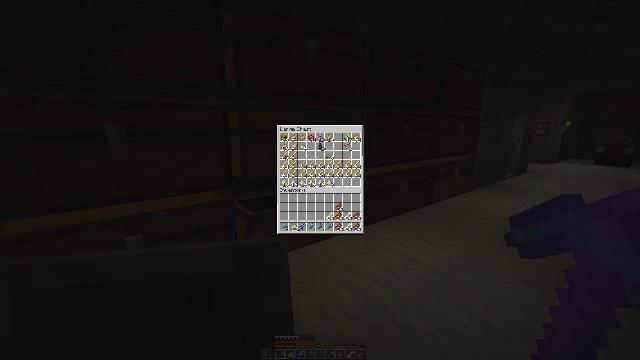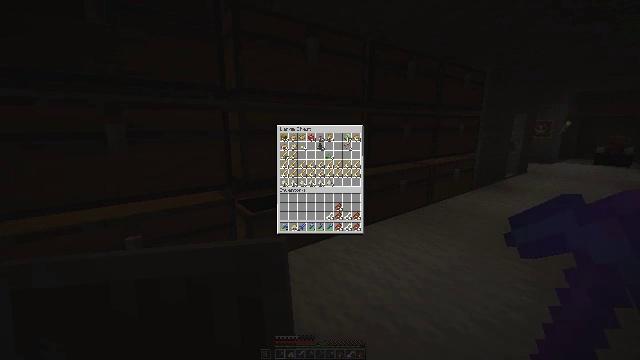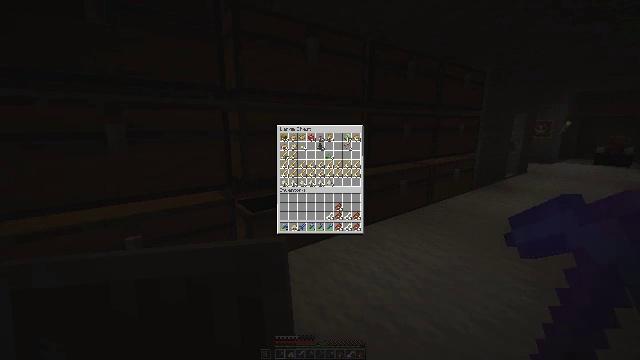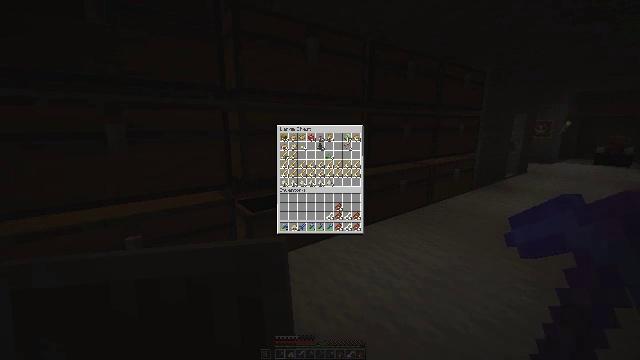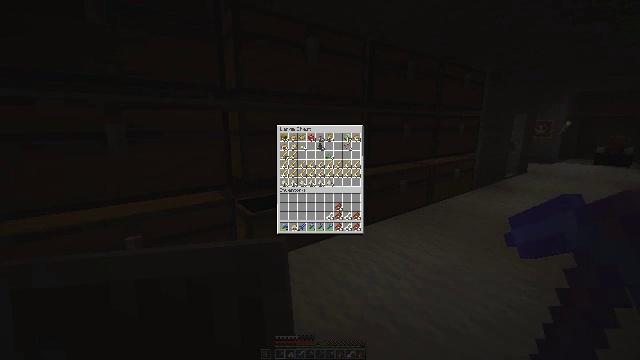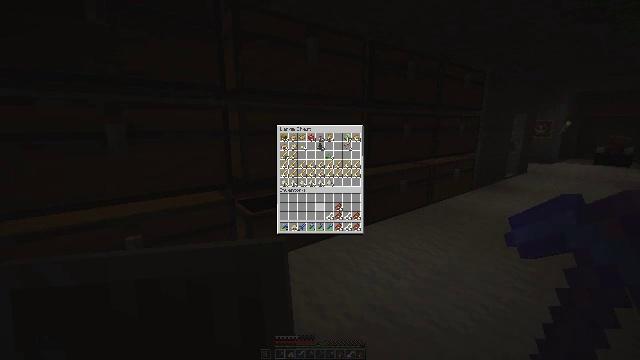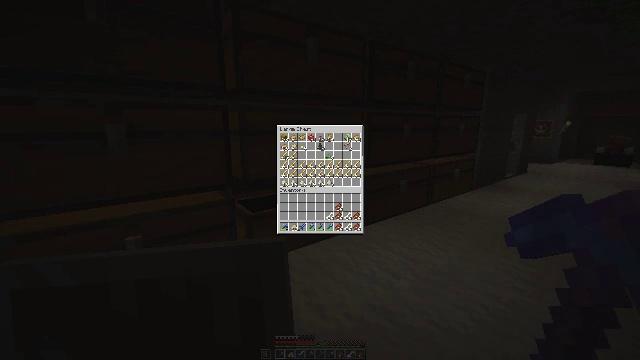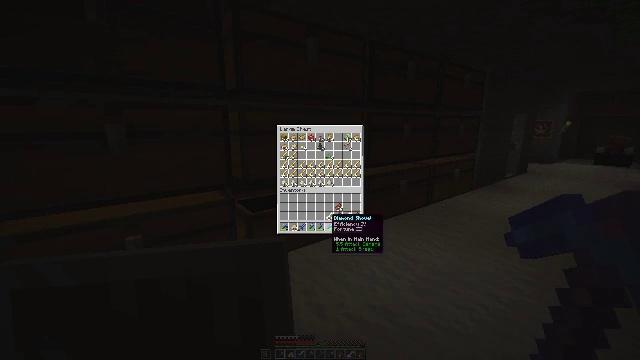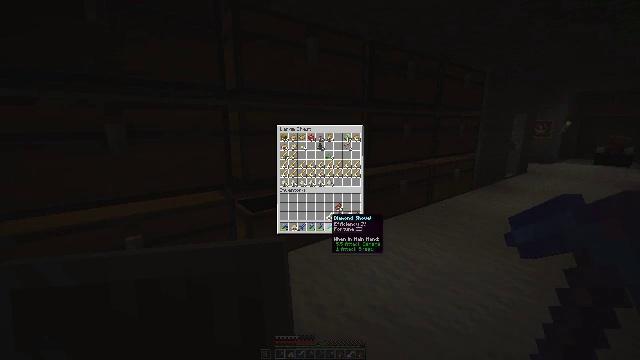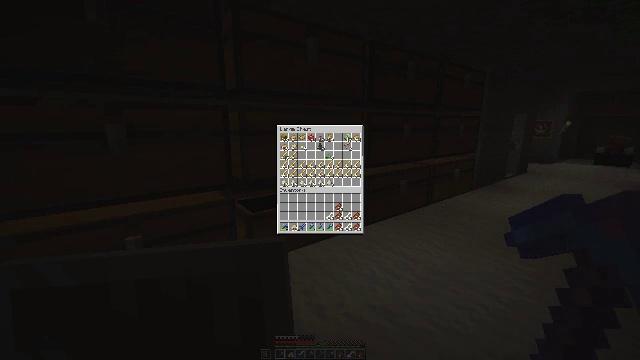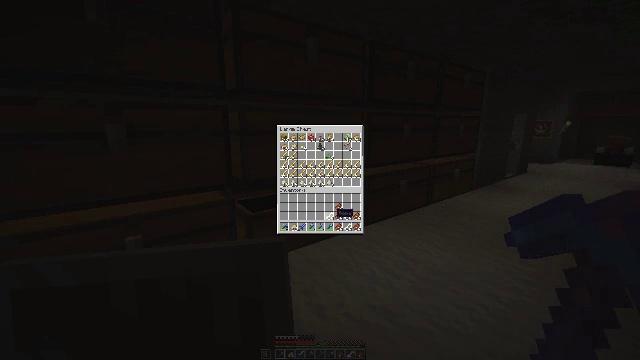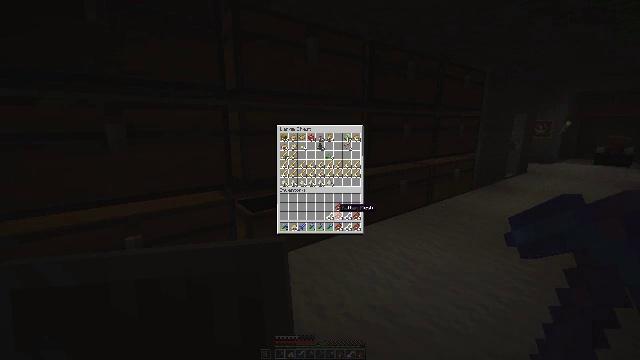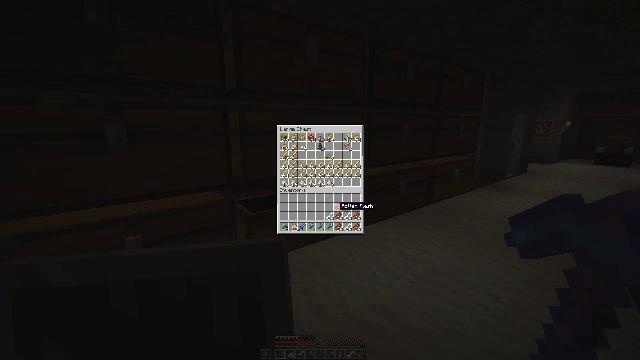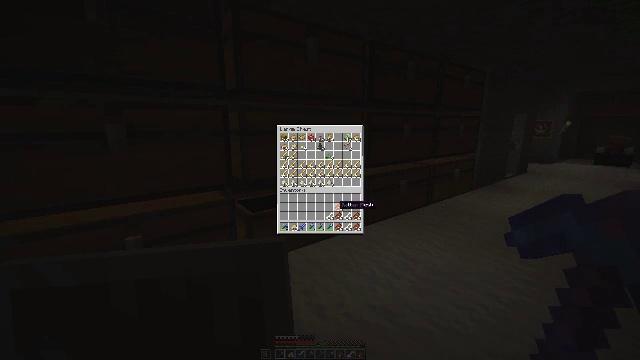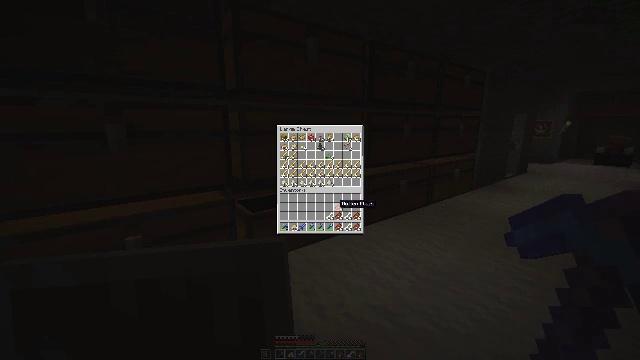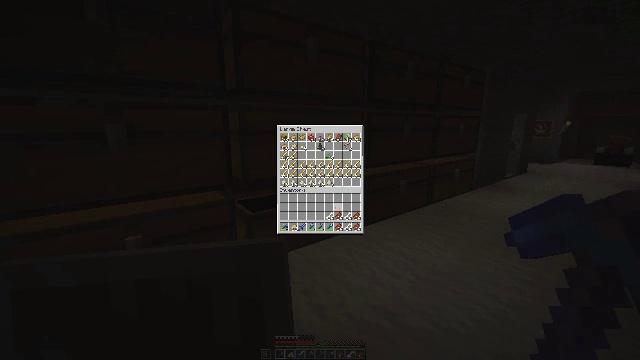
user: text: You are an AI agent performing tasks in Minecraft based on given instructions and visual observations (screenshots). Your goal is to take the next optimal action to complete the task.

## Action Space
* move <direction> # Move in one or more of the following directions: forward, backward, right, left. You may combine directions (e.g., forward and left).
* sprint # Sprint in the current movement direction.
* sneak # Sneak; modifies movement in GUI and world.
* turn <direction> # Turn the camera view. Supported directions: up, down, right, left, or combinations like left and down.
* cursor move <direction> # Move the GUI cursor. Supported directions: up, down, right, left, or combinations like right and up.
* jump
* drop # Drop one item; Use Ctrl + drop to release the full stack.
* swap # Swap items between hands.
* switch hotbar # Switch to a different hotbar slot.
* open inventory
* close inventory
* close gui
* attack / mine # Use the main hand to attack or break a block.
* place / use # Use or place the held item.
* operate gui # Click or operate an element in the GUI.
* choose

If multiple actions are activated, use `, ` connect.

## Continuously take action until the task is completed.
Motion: motion action
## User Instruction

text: Collect the blue shulker box into your inventory.
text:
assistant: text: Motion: no_op
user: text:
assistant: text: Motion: no_op
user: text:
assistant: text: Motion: no_op
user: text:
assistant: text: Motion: no_op
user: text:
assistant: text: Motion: turn down
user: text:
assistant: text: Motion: turn right and down
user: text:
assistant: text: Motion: no_op
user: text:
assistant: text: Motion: no_op
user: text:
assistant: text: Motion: no_op
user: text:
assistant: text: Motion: turn right and up
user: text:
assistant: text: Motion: turn up
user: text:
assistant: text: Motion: sneak
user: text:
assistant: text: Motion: sneak
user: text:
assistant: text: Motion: sneak
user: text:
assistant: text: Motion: sneak, attack / mine
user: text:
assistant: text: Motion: sneak, attack / mine
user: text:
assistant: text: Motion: sneak, turn down, attack / mine
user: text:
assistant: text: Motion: sneak, attack / mine
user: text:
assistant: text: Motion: sneak, attack / mine
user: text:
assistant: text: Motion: sneak, attack / mine
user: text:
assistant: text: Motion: sneak, turn left, attack / mine
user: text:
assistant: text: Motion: sneak
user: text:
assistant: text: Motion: sneak, attack / mine
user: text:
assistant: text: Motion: sneak, attack / mine
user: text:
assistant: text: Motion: sneak, turn right
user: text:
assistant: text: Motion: sneak
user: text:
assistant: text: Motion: sneak, turn down
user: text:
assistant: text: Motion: sneak
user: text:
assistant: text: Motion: sneak
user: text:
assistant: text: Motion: sneak